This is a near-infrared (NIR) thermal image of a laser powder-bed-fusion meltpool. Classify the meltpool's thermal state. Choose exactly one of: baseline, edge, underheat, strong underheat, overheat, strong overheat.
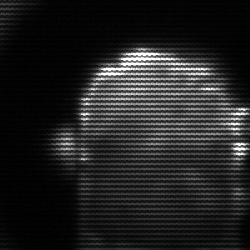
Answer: baseline